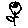
Label: flower